Question:
Is my work right? the include many time can be a probleme where ? and how i fix it ?
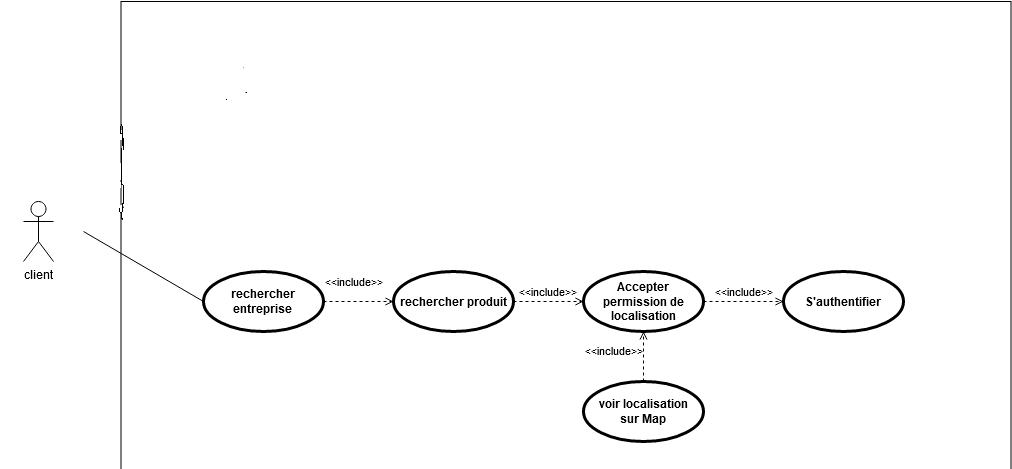
Answer: UML allows a use case to be included by any number of other use cases (including 0).
But in your diagram none of your includes are valid.
'UC1 - - - -<<include>> - - ->UC2' means is executed then is executed too, and this is not the case for you :
- - - -
You have to look at the extension